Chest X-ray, PA view. Patient: 20 years old, sex M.
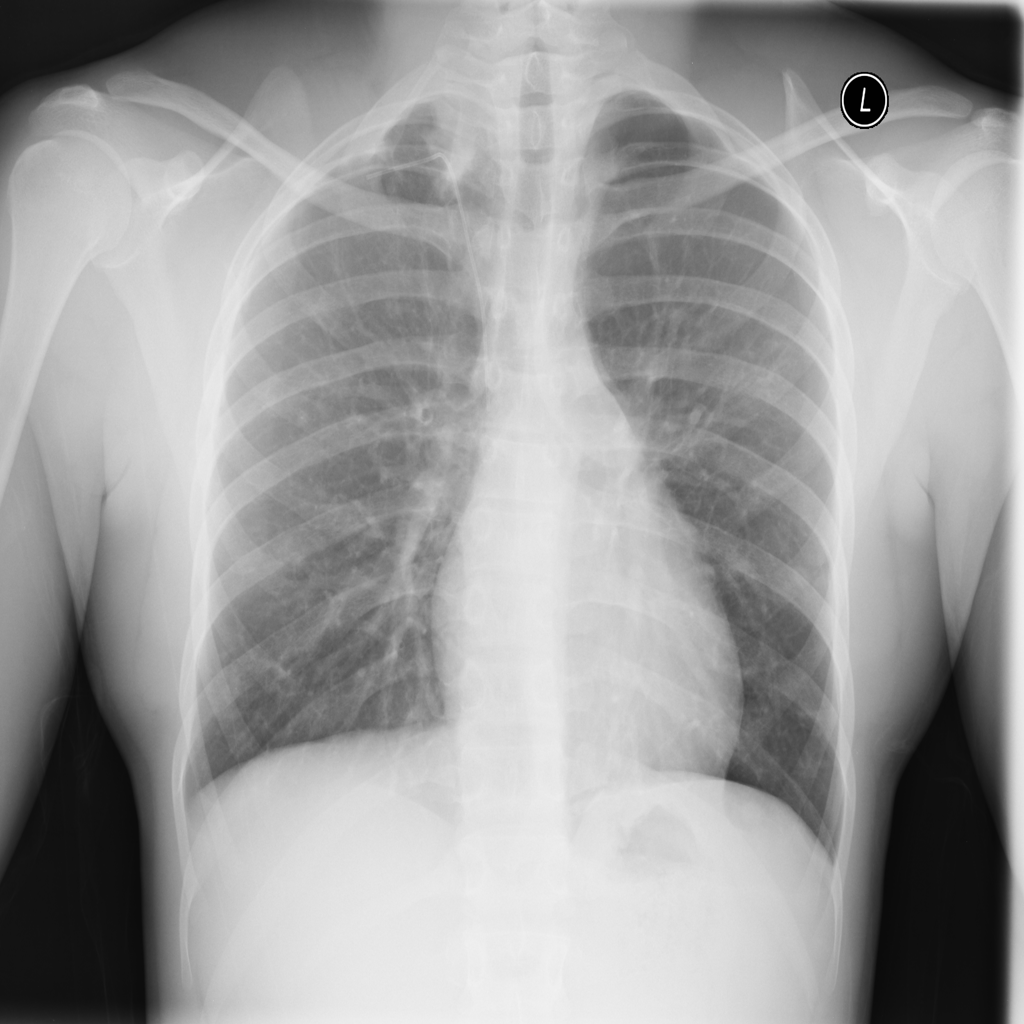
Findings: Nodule